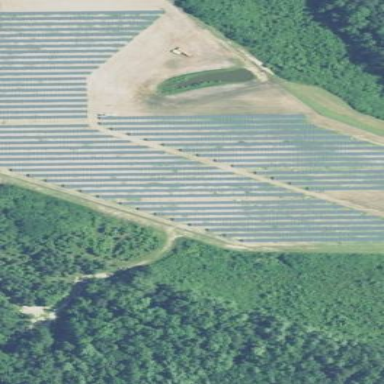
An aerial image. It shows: Solar photovoltaic power plant surrounded by fence.